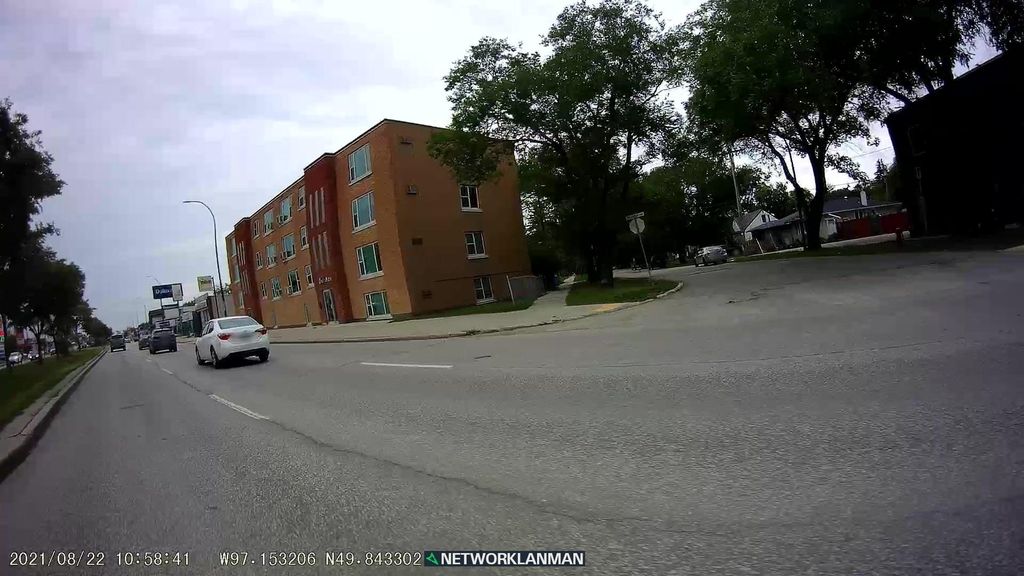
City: winnipeg